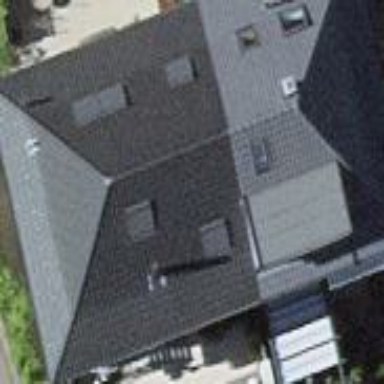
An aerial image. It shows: Terrace building with hipped roof made of roof tiles.